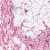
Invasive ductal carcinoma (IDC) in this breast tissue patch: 0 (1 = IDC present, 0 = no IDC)